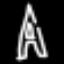
Label: The Eiffel Tower